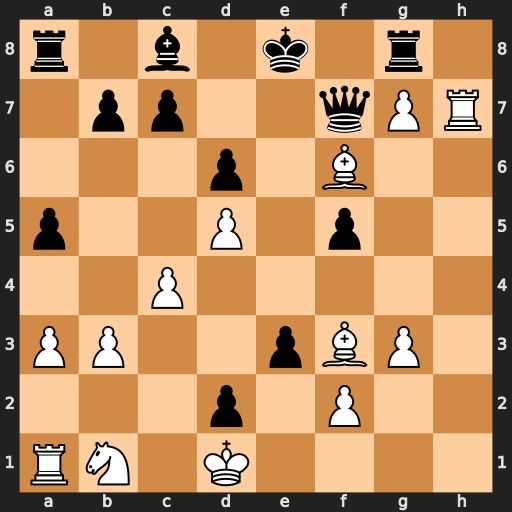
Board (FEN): r1b1k1r1/1pp2qPR/3p1B2/p2P1p2/2P5/PP2pBP1/3p1P2/RN1K4
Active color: w
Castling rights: q
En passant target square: -
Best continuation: Bh5 exf2 Nxd2